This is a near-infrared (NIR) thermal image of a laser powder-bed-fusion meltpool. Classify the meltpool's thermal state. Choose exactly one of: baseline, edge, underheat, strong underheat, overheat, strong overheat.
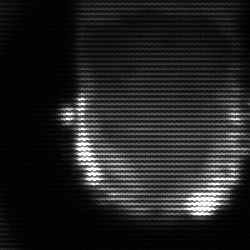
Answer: baseline